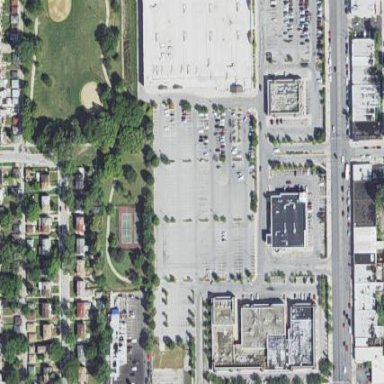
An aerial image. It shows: Retail area.